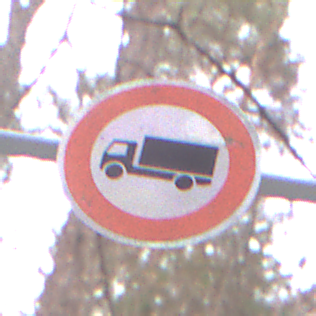
Verkehrszeichen: VerbotFuerKraftfahrzeugeUeberDreiKommaFuenfTonnen
Umgebung: Outdoor, Nature
Tageszeit: Midday
Wetter: Overcast
Licht: Natural
Jahreszeit: Autumn
Kontrast: LowContrast